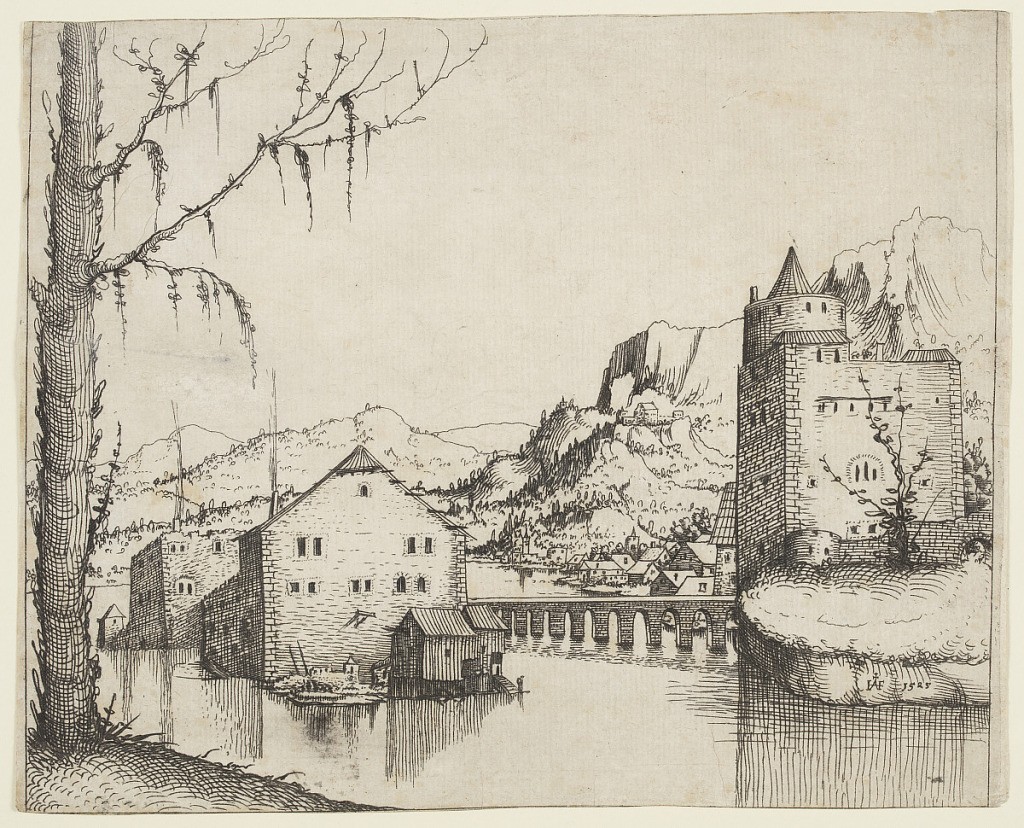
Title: River Landscape with Two Buildings Connected by a Bridge
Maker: Augustin Hirschvogel, 1503 – 1553
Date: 1525
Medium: Etching on laid paper
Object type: Print
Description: Lanscape depicting riverside town, with stone or brick buildings. At left, a barren tree rises from foreground out of frame, at left a turreted building stands before craggy mountains.